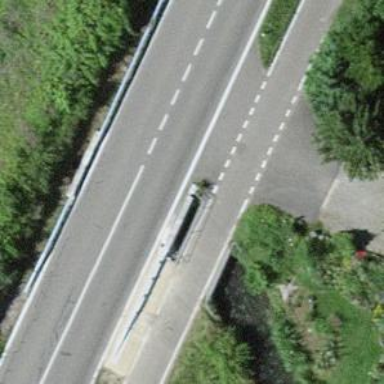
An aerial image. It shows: Asphalt track that includes bridge. The surface quality is grade1 and it is suitable for agricultural vehicles.